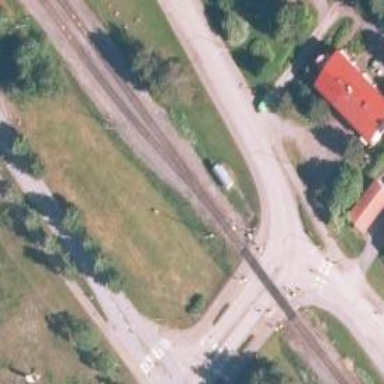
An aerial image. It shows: Railway crossing with lights and diagonal stripes.